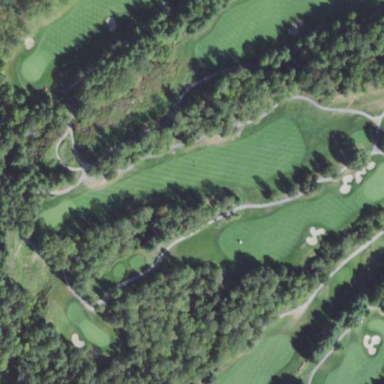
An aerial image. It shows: Rough grassy area used for golf.